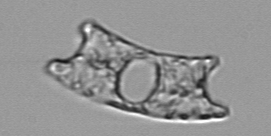
Label: Eucampia